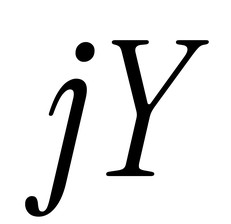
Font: InstrumentSerif-Italic